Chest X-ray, PA view. Patient: 35 years old, sex M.
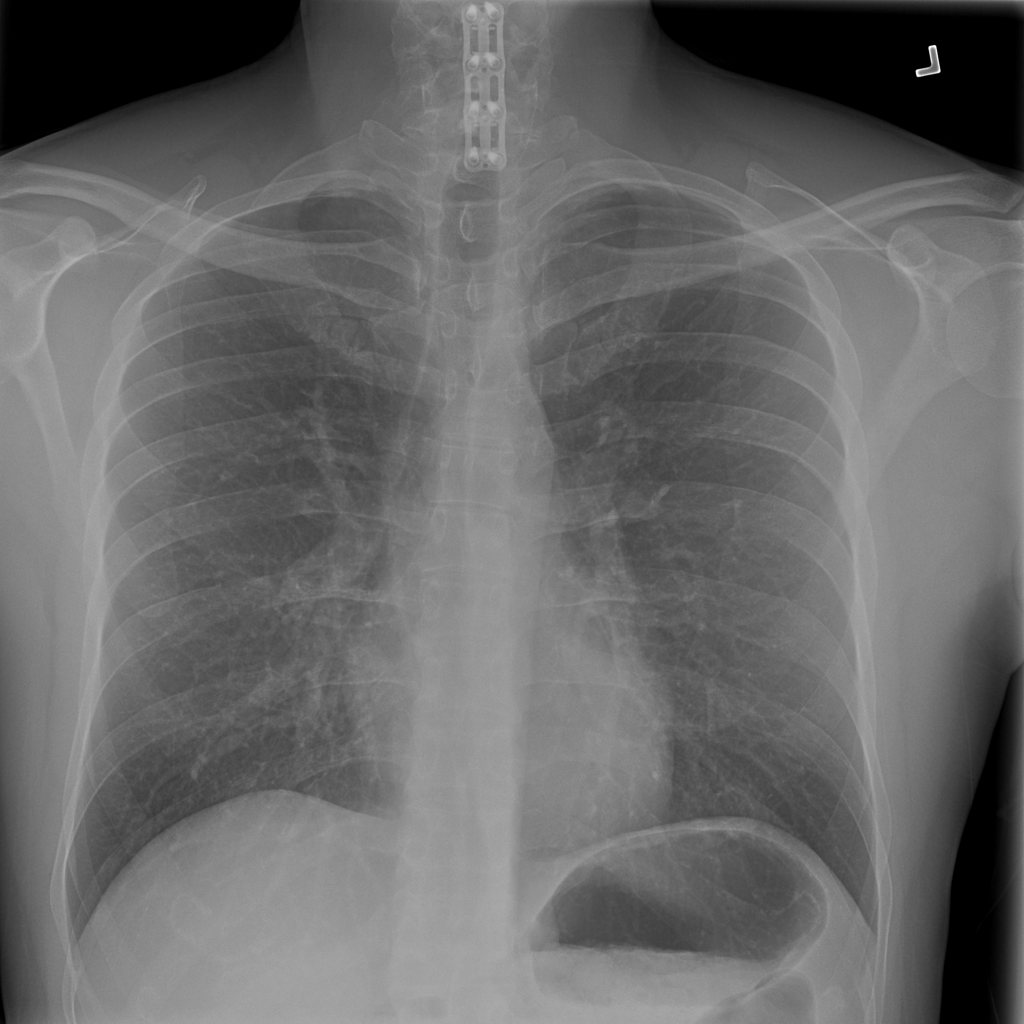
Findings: No Finding